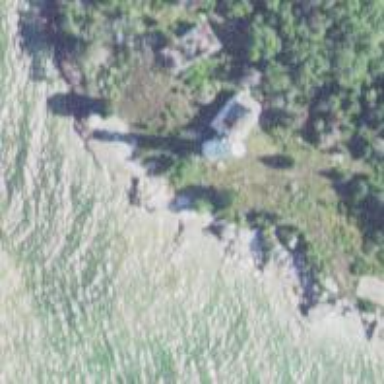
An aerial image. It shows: Lighthouse.